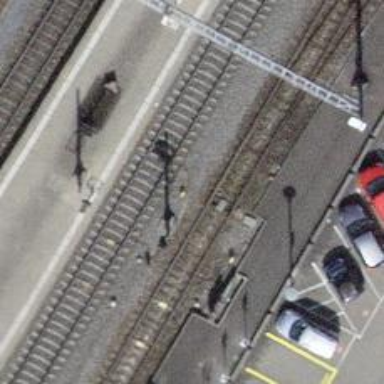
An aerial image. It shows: Railway switch.